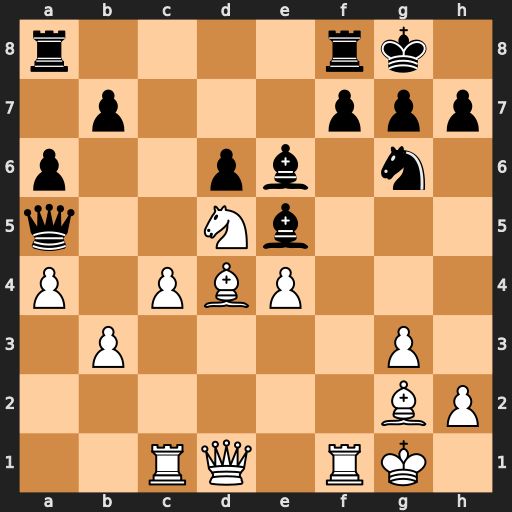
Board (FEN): r4rk1/1p3ppp/p2pb1n1/q2Nb3/P1PBP3/1P4P1/6BP/2RQ1RK1
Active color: w
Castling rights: -
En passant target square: -
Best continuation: Bb6 Qc5+ Bxc5